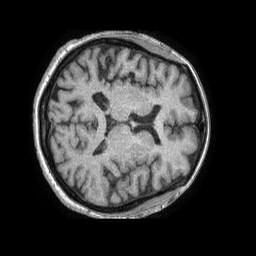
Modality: T1w
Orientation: axial
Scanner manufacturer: philips
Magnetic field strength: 1.5 T
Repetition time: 0.007867 s
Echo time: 0.003696 s